Field crop: tomato
Growth stage: 1
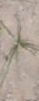
Species: cyperus